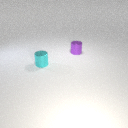
small cyan metal cylinder in front of small purple metal cylinder